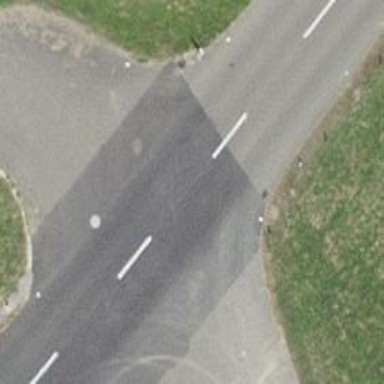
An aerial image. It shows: Tertiary road.